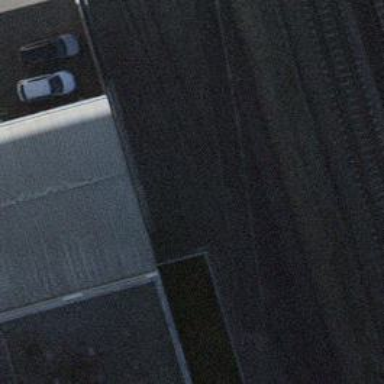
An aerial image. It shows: Single railway spur track.